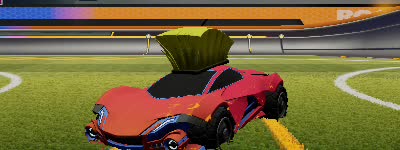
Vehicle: werewolf